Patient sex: M
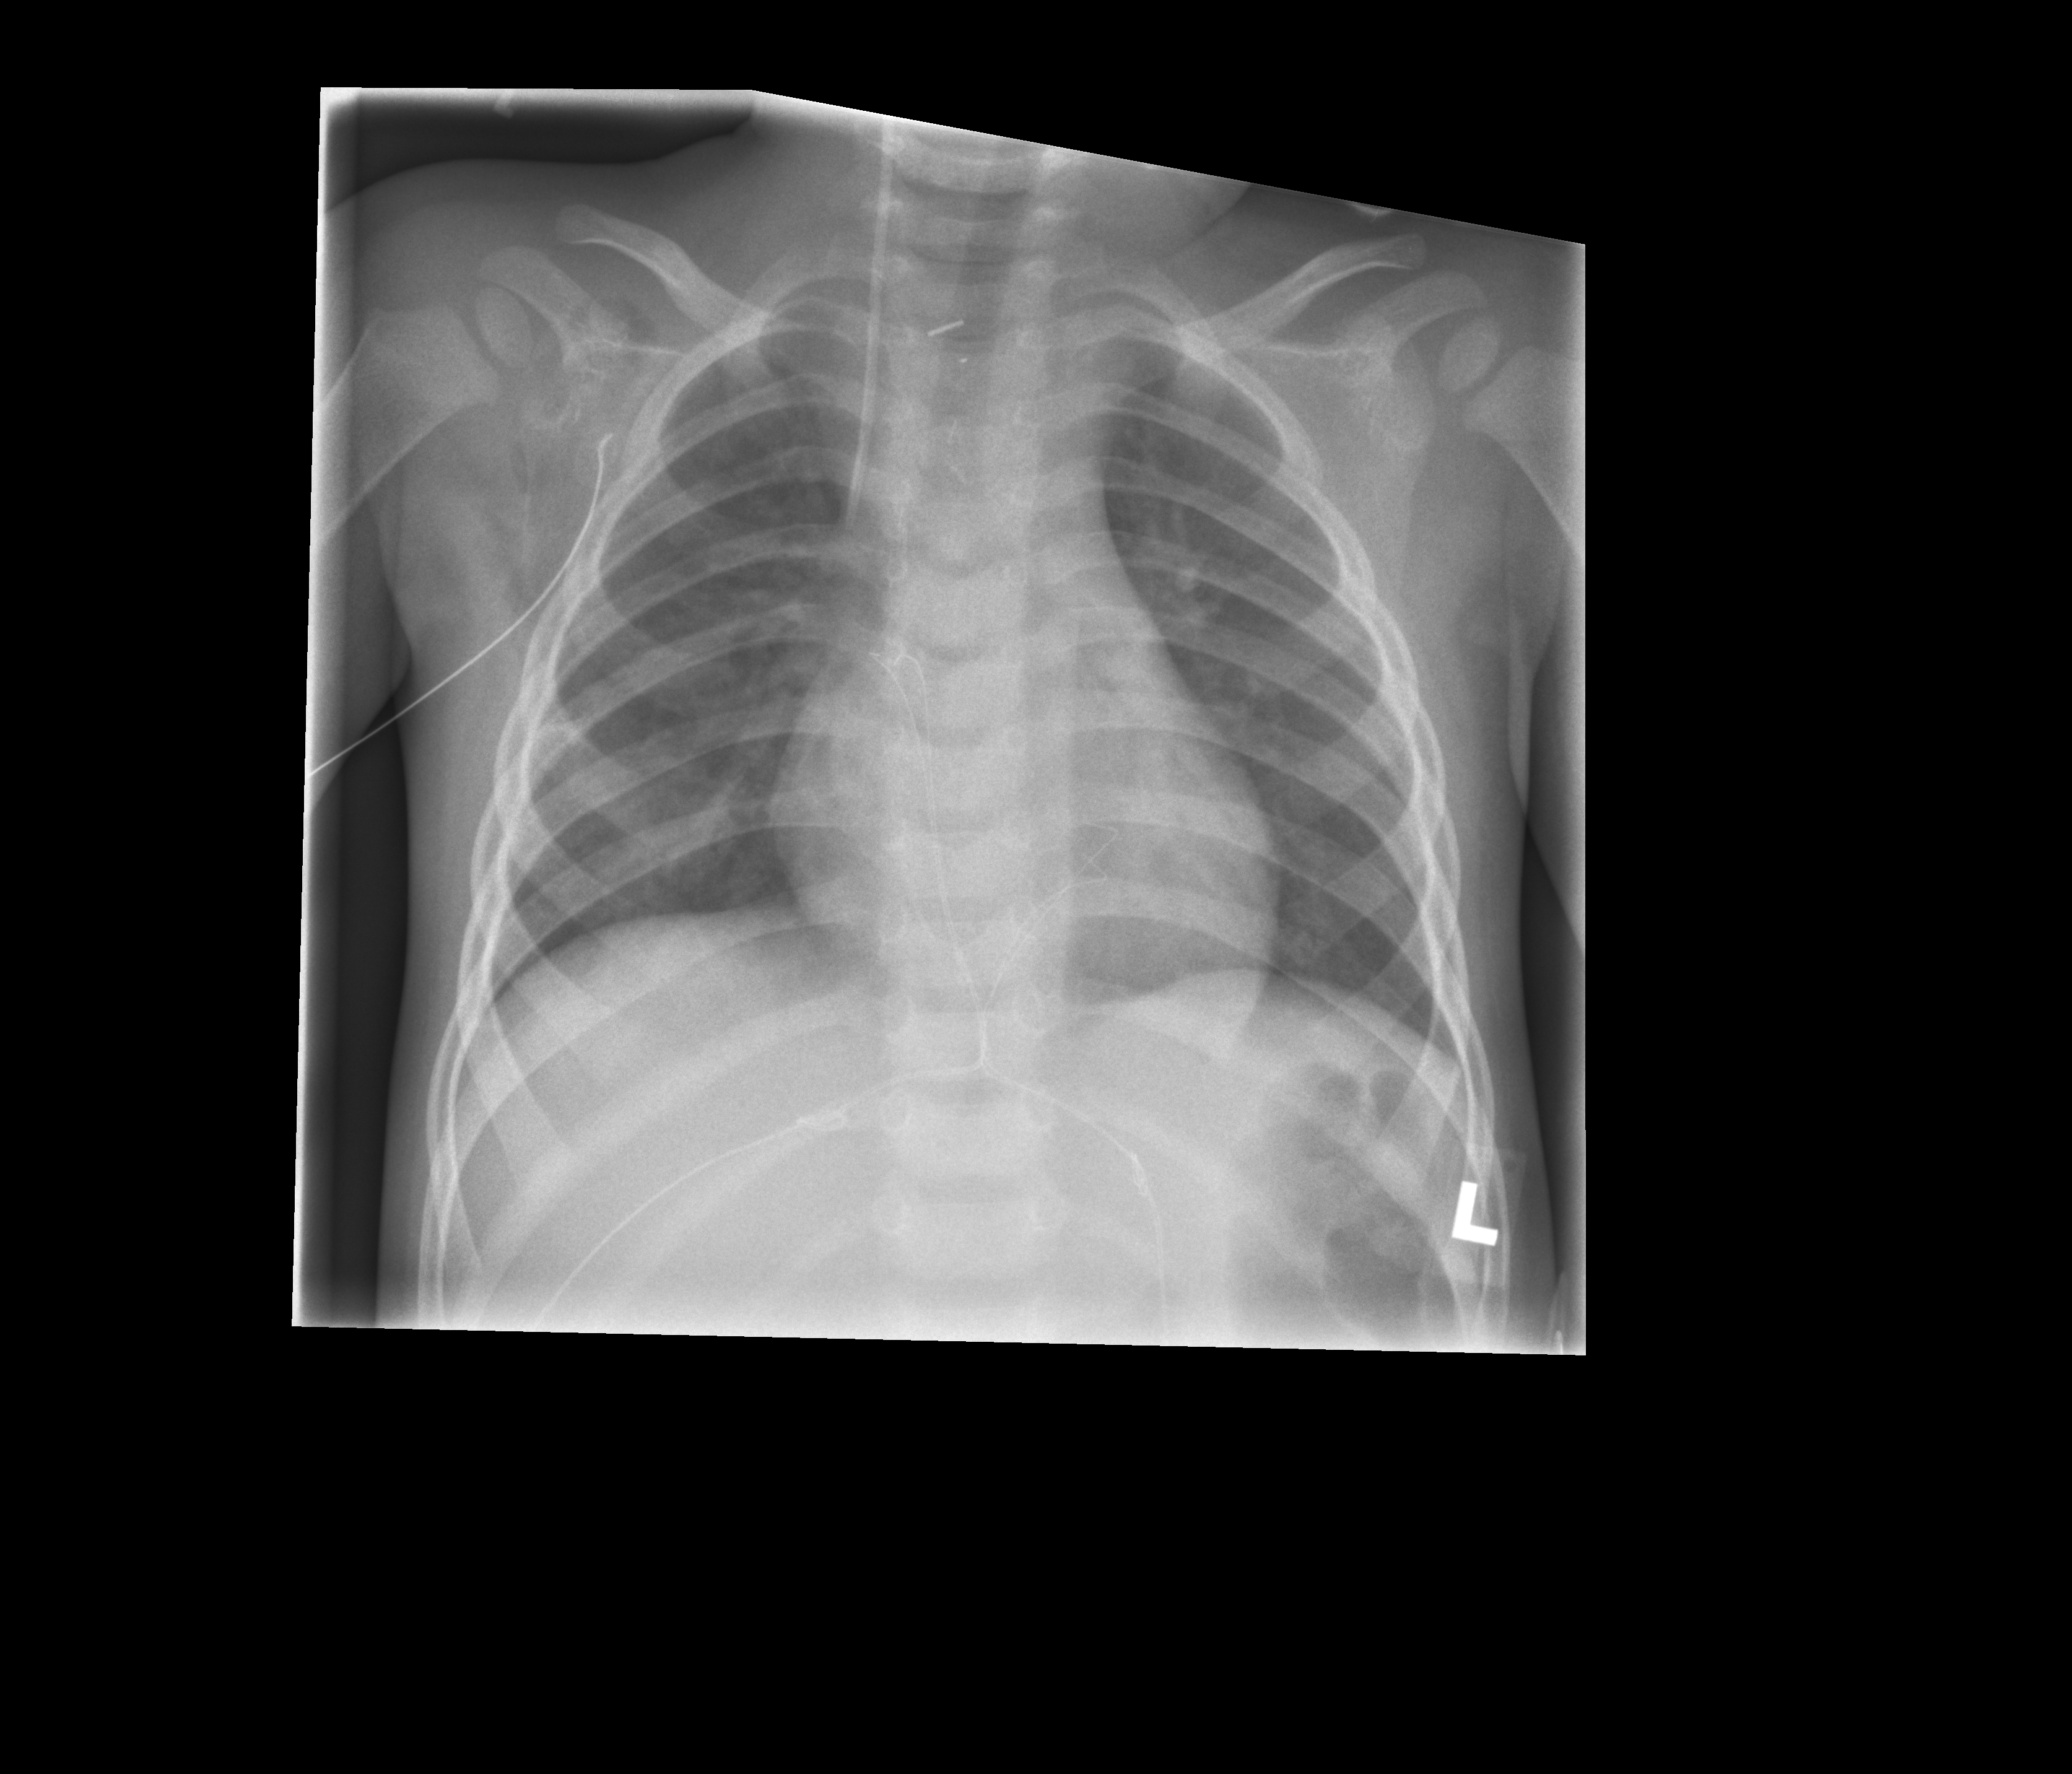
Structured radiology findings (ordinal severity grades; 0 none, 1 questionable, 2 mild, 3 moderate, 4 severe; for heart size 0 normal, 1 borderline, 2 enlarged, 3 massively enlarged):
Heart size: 0
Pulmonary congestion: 2
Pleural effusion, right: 0
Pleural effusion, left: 0
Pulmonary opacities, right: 0
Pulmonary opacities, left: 0
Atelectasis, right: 0
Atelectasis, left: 0